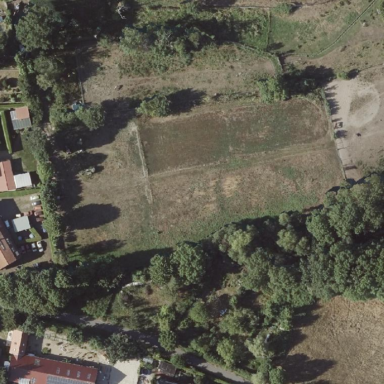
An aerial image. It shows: Farmyard area.